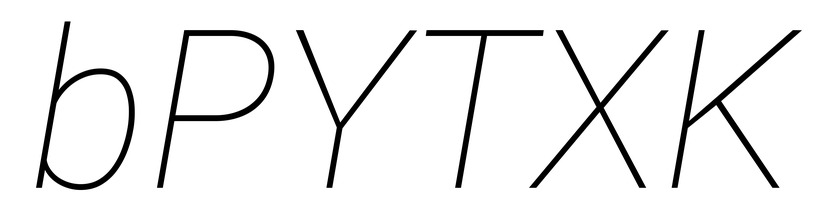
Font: Roboto-Italic_Thin_Italic